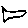
Label: fish